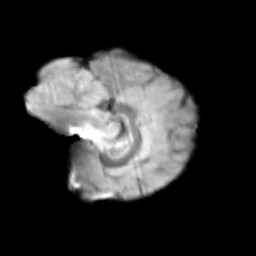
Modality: T2w
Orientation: sagittal
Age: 11
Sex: female
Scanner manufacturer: siemens
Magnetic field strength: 3 T
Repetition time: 3.8 s
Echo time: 0.07 s